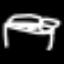
Label: bed